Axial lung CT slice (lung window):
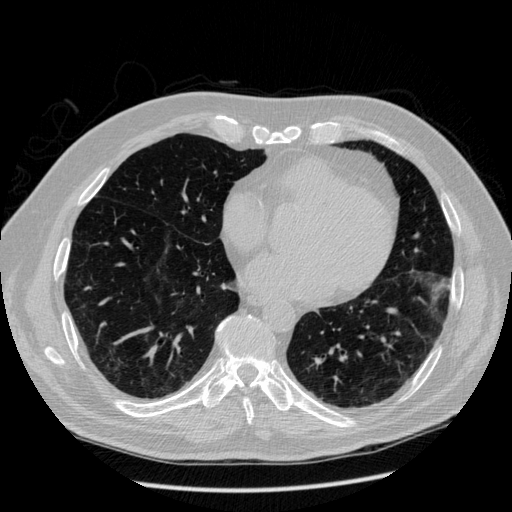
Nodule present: no